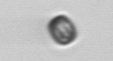
Label: Thalassiosira